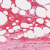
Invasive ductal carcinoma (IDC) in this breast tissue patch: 0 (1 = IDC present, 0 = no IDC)